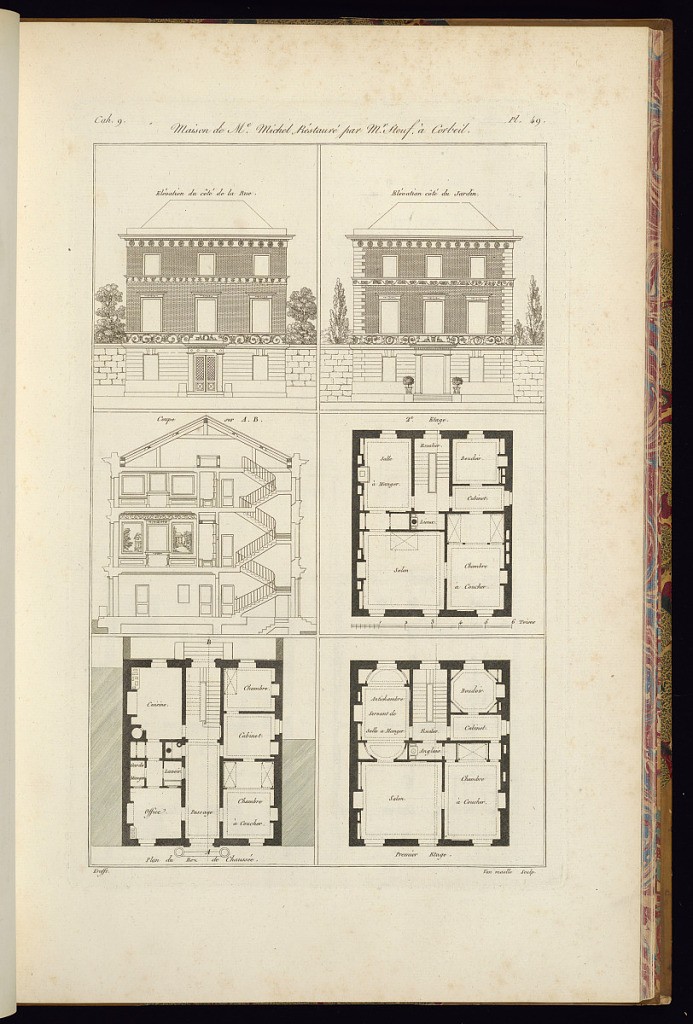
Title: Maison de Me. Michel Réstauré par Mr. Stouf, à Corbeil
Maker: Jean-Charles Krafft, French, 1764 - 1833
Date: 1812
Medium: Etching and engraving on paper
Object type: Print
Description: An architectural print illustrating a house, with two exterior elevations, an interior sectional view, and three floorplans. The plate is titled, numbered, and signed.